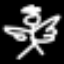
Label: angel